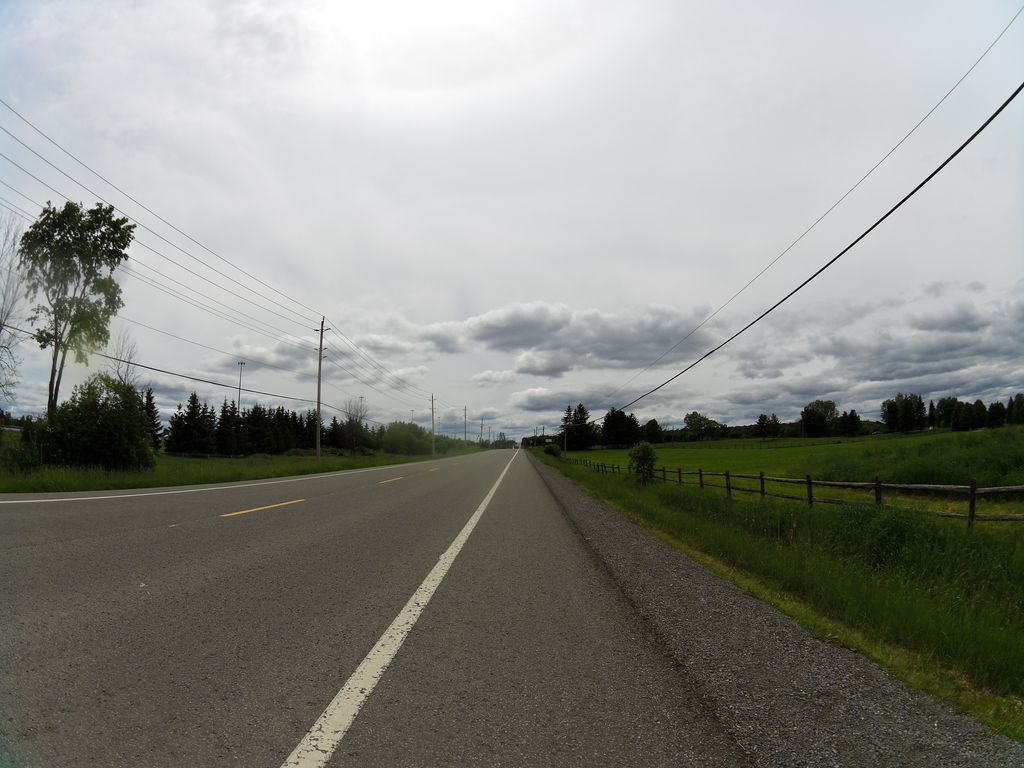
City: ottawa-gatineau